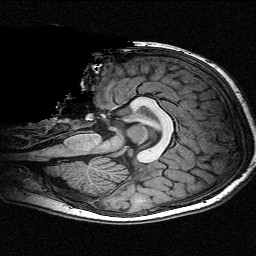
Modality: T1w
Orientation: sagittal
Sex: female